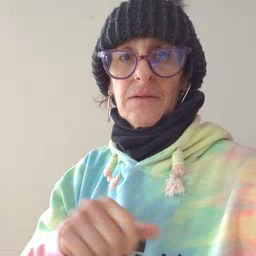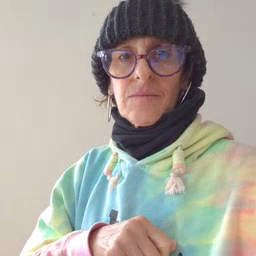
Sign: pencil